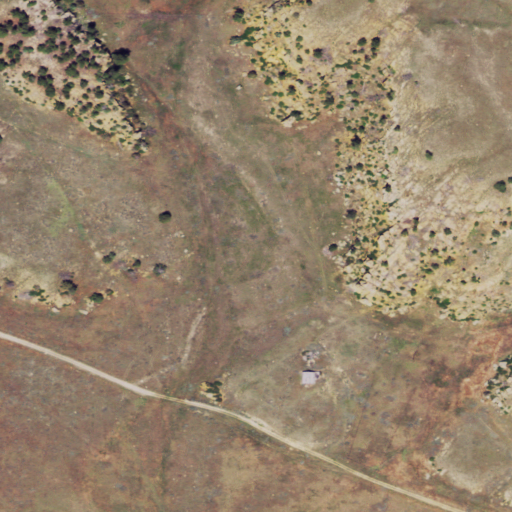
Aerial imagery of valley in Wyoming named Clifton Canyon containing grassland, evergreen forest, and open development